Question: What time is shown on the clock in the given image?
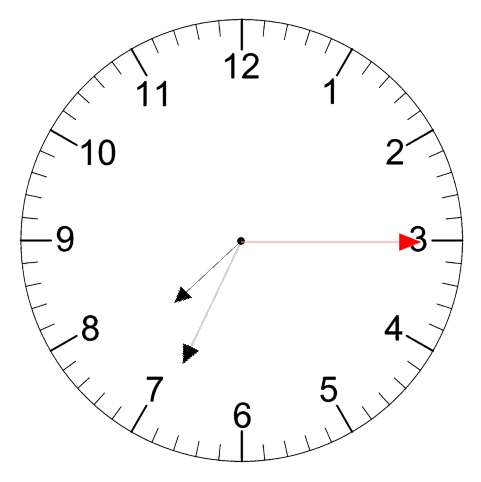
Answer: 07:34:15